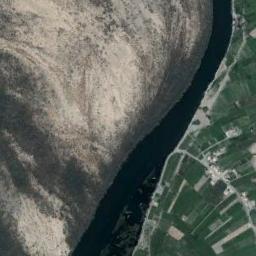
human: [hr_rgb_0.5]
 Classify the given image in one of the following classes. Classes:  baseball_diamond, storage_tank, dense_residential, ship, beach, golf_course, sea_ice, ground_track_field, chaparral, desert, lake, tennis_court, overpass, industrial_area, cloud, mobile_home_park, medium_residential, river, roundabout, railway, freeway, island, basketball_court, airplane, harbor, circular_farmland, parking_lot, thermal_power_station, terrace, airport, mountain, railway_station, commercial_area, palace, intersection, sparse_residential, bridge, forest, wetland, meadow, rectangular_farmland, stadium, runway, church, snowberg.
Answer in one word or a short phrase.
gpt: river